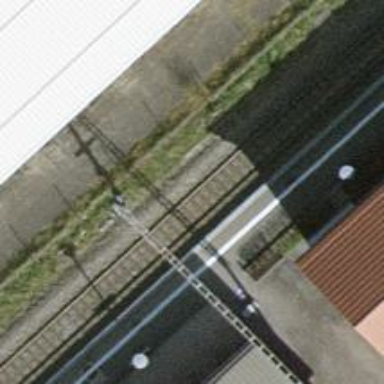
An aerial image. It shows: Railway stop with public transport stop position.